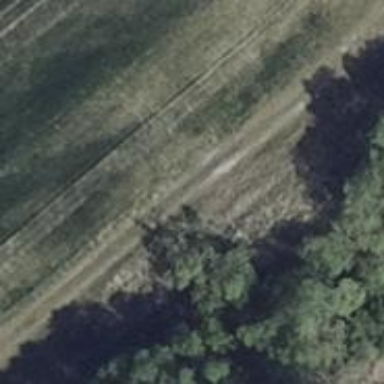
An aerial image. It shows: Track with grade 4 track type.